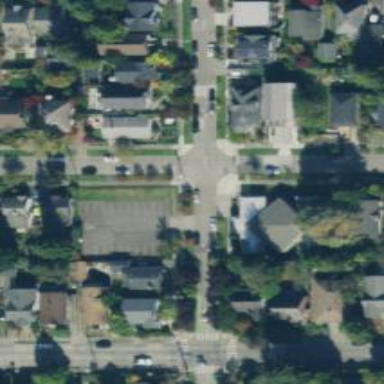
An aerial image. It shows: Residential road with separate sidewalk.